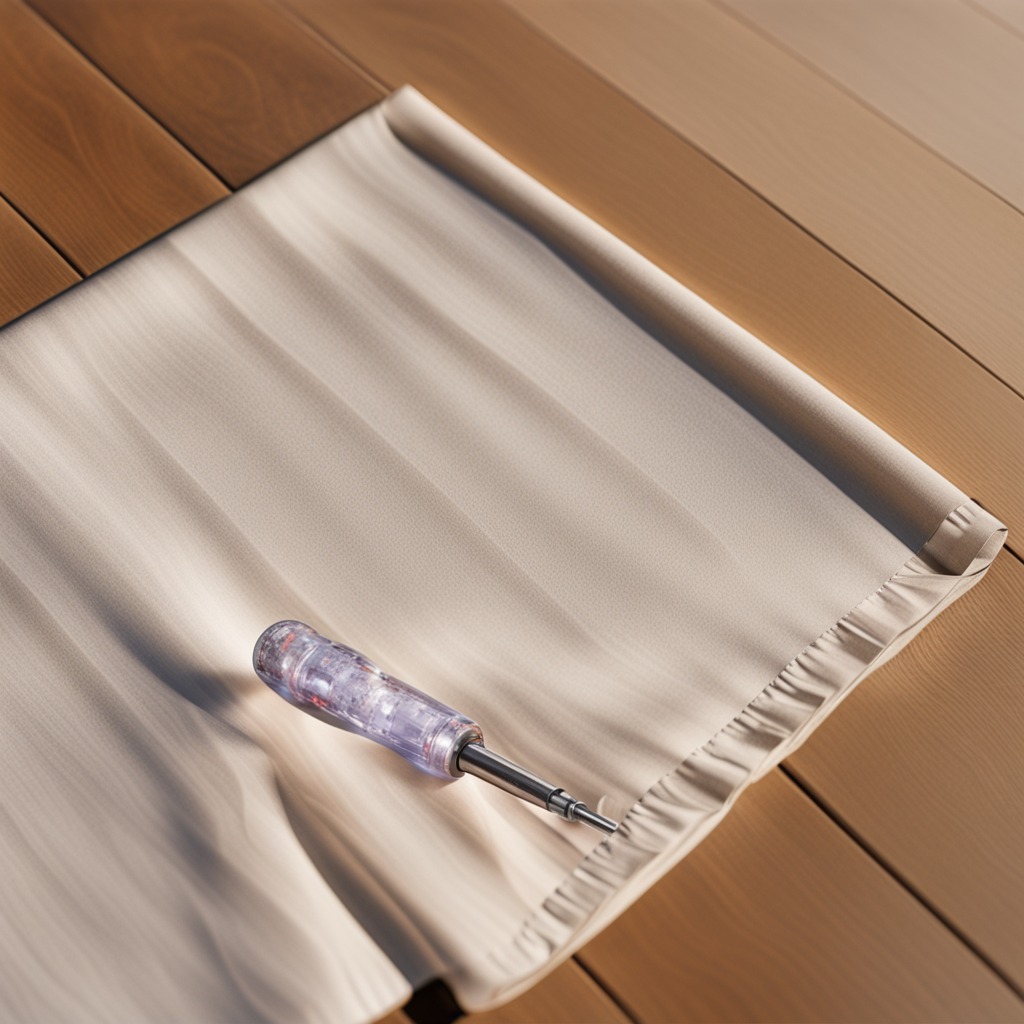
A screwdriver lying on a wooden table in an outdoor workshop during daytime bright natural light soft shadows worn but beneath the cloth